Question: thank you for your interest, but i couldn't with this.
in PYTHON 3 , for example, i have a list.
'''
import os
list = []
for carpeta in os.listdir(os.getcwd()):
if(os.path.isdir(carpeta)):
LISTA.append(carpeta)
print(LISTA)
~
$THIS IT PRINTS JUST THE DIRECTORIES:
['1. Introduccion', '10. Area de Texto', '11. Listas de Seleccion', '12. Estructura de Archivo HTML', '13. Estructura del Proyecto', '14. Incluir CSS', '15. Selecciones con CSS', '16. reset.css', '17. Box Model', '18. Elementos flotantes', '19. Anchos Maximos y Minimos', '2. Conceptos Basicos de Desarrollo Web', '20. Centrado Horizontal', '21. Imagen de Fondo', '22. Fuentes con Formato', '23. Formateando Listas', '24. Formateando Tablas', '25. Resumen', '3. Titulos y Parrafos', '4. Enlaces', '5. Imagenes', '6. Listas', '7. Tablas', '8. Formularios', '9. Tipos de Input']
'''
BUT , the folders, for example; have this pattern : '1. Introduccion','2. Conceptos Basicos de Desarrollo Web' ...... ''9. Tipos de Input','10. Area de Texto',
it's not reading like the windows explorer

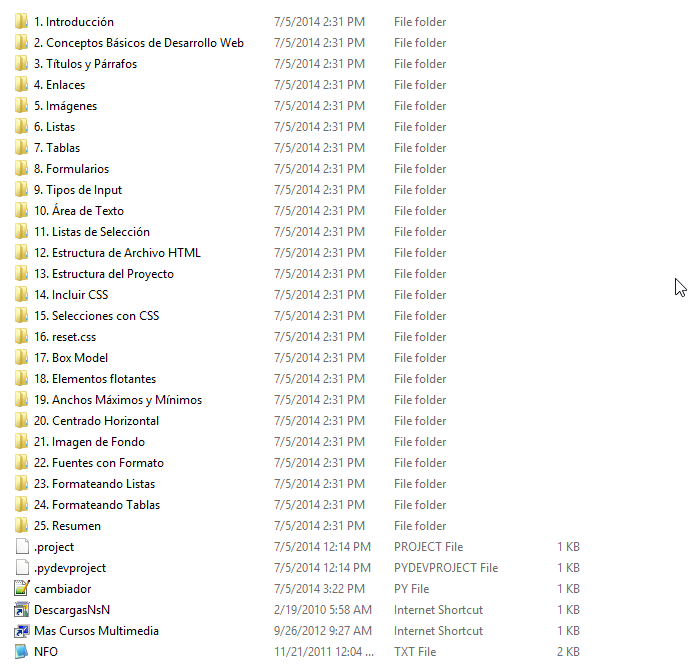
Answer: sort your list with a lambda:
'''
sorted(Lista,key=lambda x: int(x.split(".")[0]))
'''
'int(x.split(".")[0])' is the directory number so in ''1. Introduccion'' it would be '1' and so on..
Or sort in-place 'Lista.sort(Lista,key=lambda x: int(x.split(".")[0]))'
'sorted' creates a new list 'list.sort' sorts the original list
A <URL> to the docs that explains the difference between list.sort and sorted
Taken from the <URL>:
'lambda_expr ::= "lambda" [parameter_list]: expression'
'lambda_expr_nocond ::= "lambda" [parameter_list]: expression_nocond'
'''
def <lambda>(arguments):
return expression
'''
A simple example:
'''
lam = lambda x : x + 4
def foo(x):
return x+4
print("Calling foo: {}".format(foo(5)))
print("Calling lam: {}".format(lam(5)))
Calling foo: 9
Calling lam: 9
'''